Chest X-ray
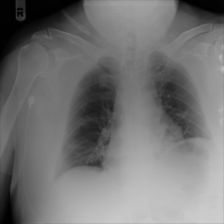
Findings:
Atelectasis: negative
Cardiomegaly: negative
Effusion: negative
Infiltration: negative
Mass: negative
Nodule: negative
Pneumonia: negative
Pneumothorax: negative
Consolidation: negative
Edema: negative
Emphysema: negative
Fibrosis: negative
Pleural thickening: negative
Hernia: negative